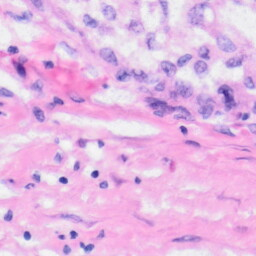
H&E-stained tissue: Liver